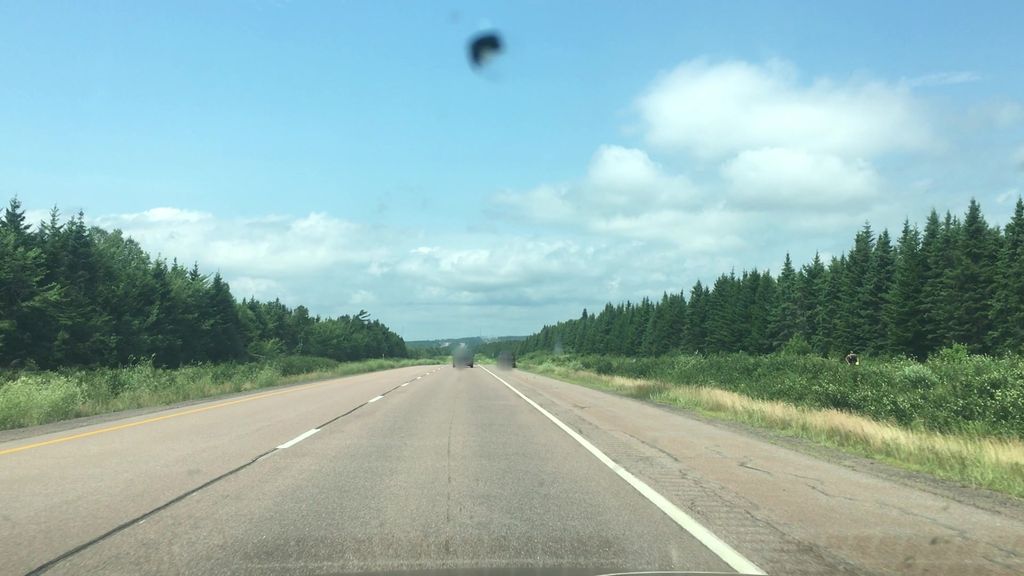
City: charlottetown